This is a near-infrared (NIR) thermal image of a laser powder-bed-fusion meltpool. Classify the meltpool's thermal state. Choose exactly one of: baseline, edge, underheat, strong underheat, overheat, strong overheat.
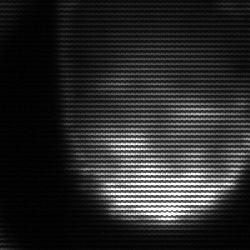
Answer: edge